Field crop: maize
Growth stage: 2
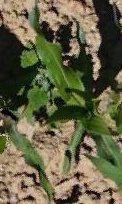
Species: maize